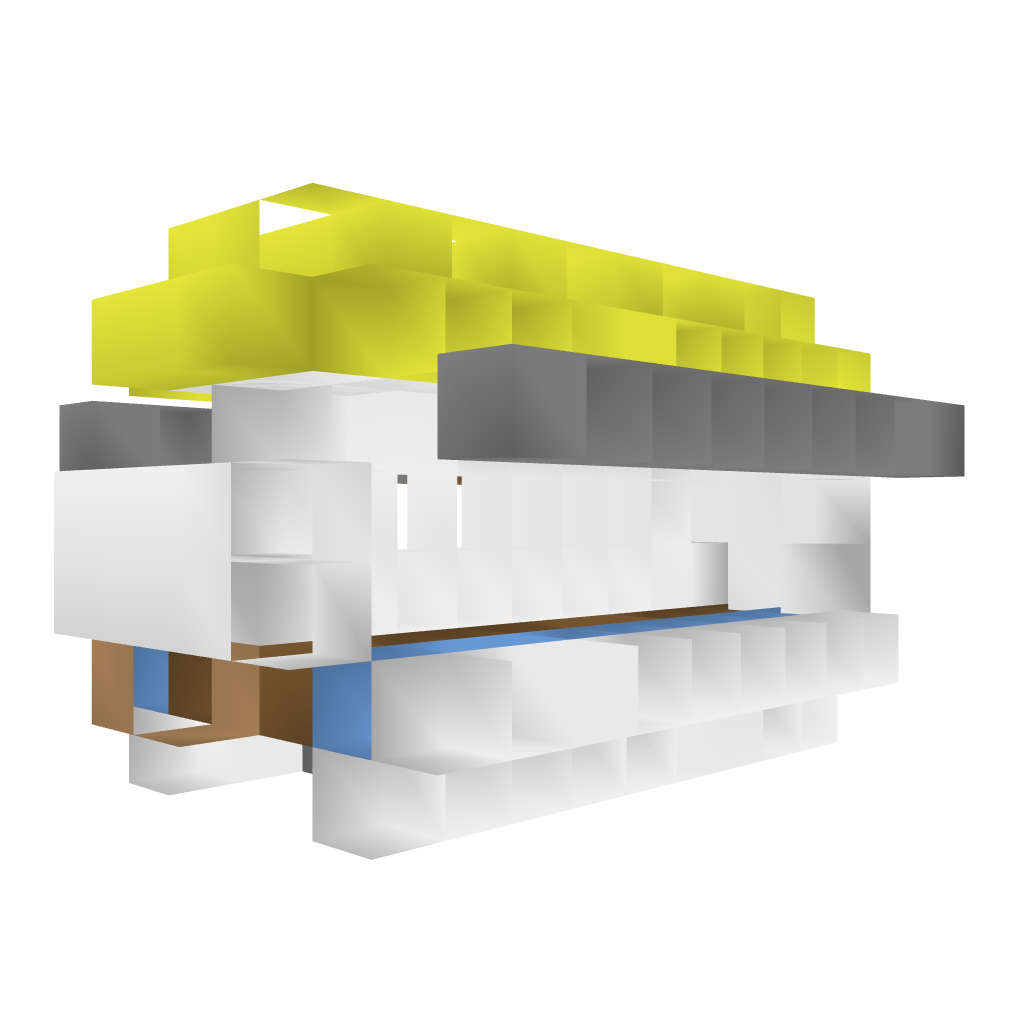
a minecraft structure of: Small farm sugarcane bad low quality